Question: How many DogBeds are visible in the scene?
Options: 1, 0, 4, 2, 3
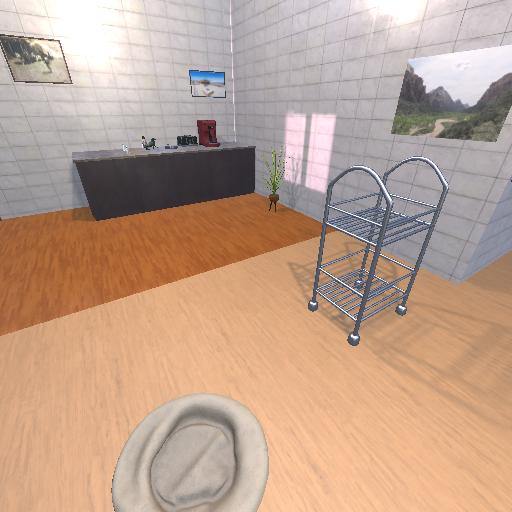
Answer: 1